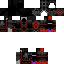
A female skeleton skin with dark skin, wearing brown helmet dressed in a red armor chest and red pants, featuring a closed mouth.